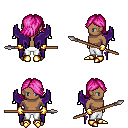
a pixel art fantasy rpg character, male body template, human, dark skin, purple wings, white pants, pink swoop hairstyle, gold gloves, gold boots, spear, four views (front, back, left, right), 2x2 character sprite sheet, small pixel art, hard edges, no anti-aliasing